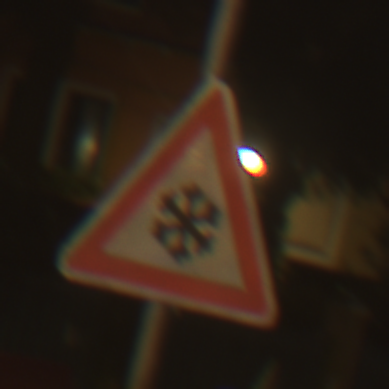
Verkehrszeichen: SchneeOderEisglaette
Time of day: Night
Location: Outdoor (Urban)
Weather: Clear
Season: NotSpecified
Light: Artificial